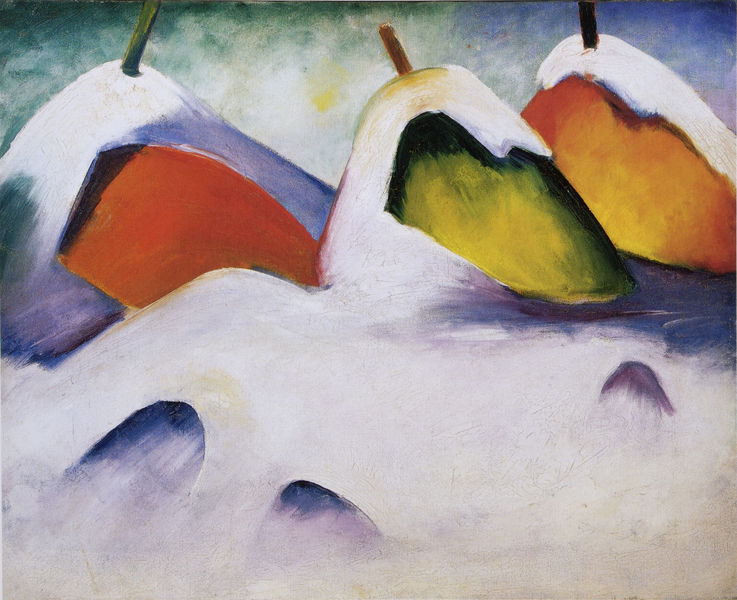
Titel: Hocken im Schnee
Künstler: Franz Marc
Standort: Kochel am See
Institution: Franz Marc Museum
Schlagwörter: berg, blau, gemälde, gruppe, himmel, schatten, wasser, weiß, wolken, gelb, grün, landschaft, braun, bunt, grau, hell, holz, licht, orange, pastell, schwarz, türkis, eis, obst, rot, schnee, expressionismus, malerei, öl, hügel, kalt, flach, sonne, gold, drei, höhle, reiter, stock, frucht, früchte, stilleben, stillleben, apfel, ornage, äpfel, farbig, orang, stab, heu, abstrakt, berge, flächen, gebirge, gipfel, gletscher, modern, risse, farbe, formen, lila, tag, violett, weis, winter, essen, monet, zeitgenössisch, stil, surreal, leuchten, oben, bögen, birne, stiel, stiele, birnen, mond, kruste, bayern, bedeckt, haufen, kälte, heuhaufen, form, stengel, stücke, kuchen, kuppen, witz, häubchen, stängel, franz, löcher, geometrisch, firnis, versunken, frei, frost, schaten, hänge, illusion, glasur, spaß, stecken, primärfarben, kandinsky, dessert, paul klee, gefroren, franz marc, marc, viollet, heruasragen, sahne, schneehäubchen, sekundärfarben, ski, stäcken, wassili kandinsky, gelg, eiszeit, realistik, 3, abstraakt, rüng